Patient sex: M
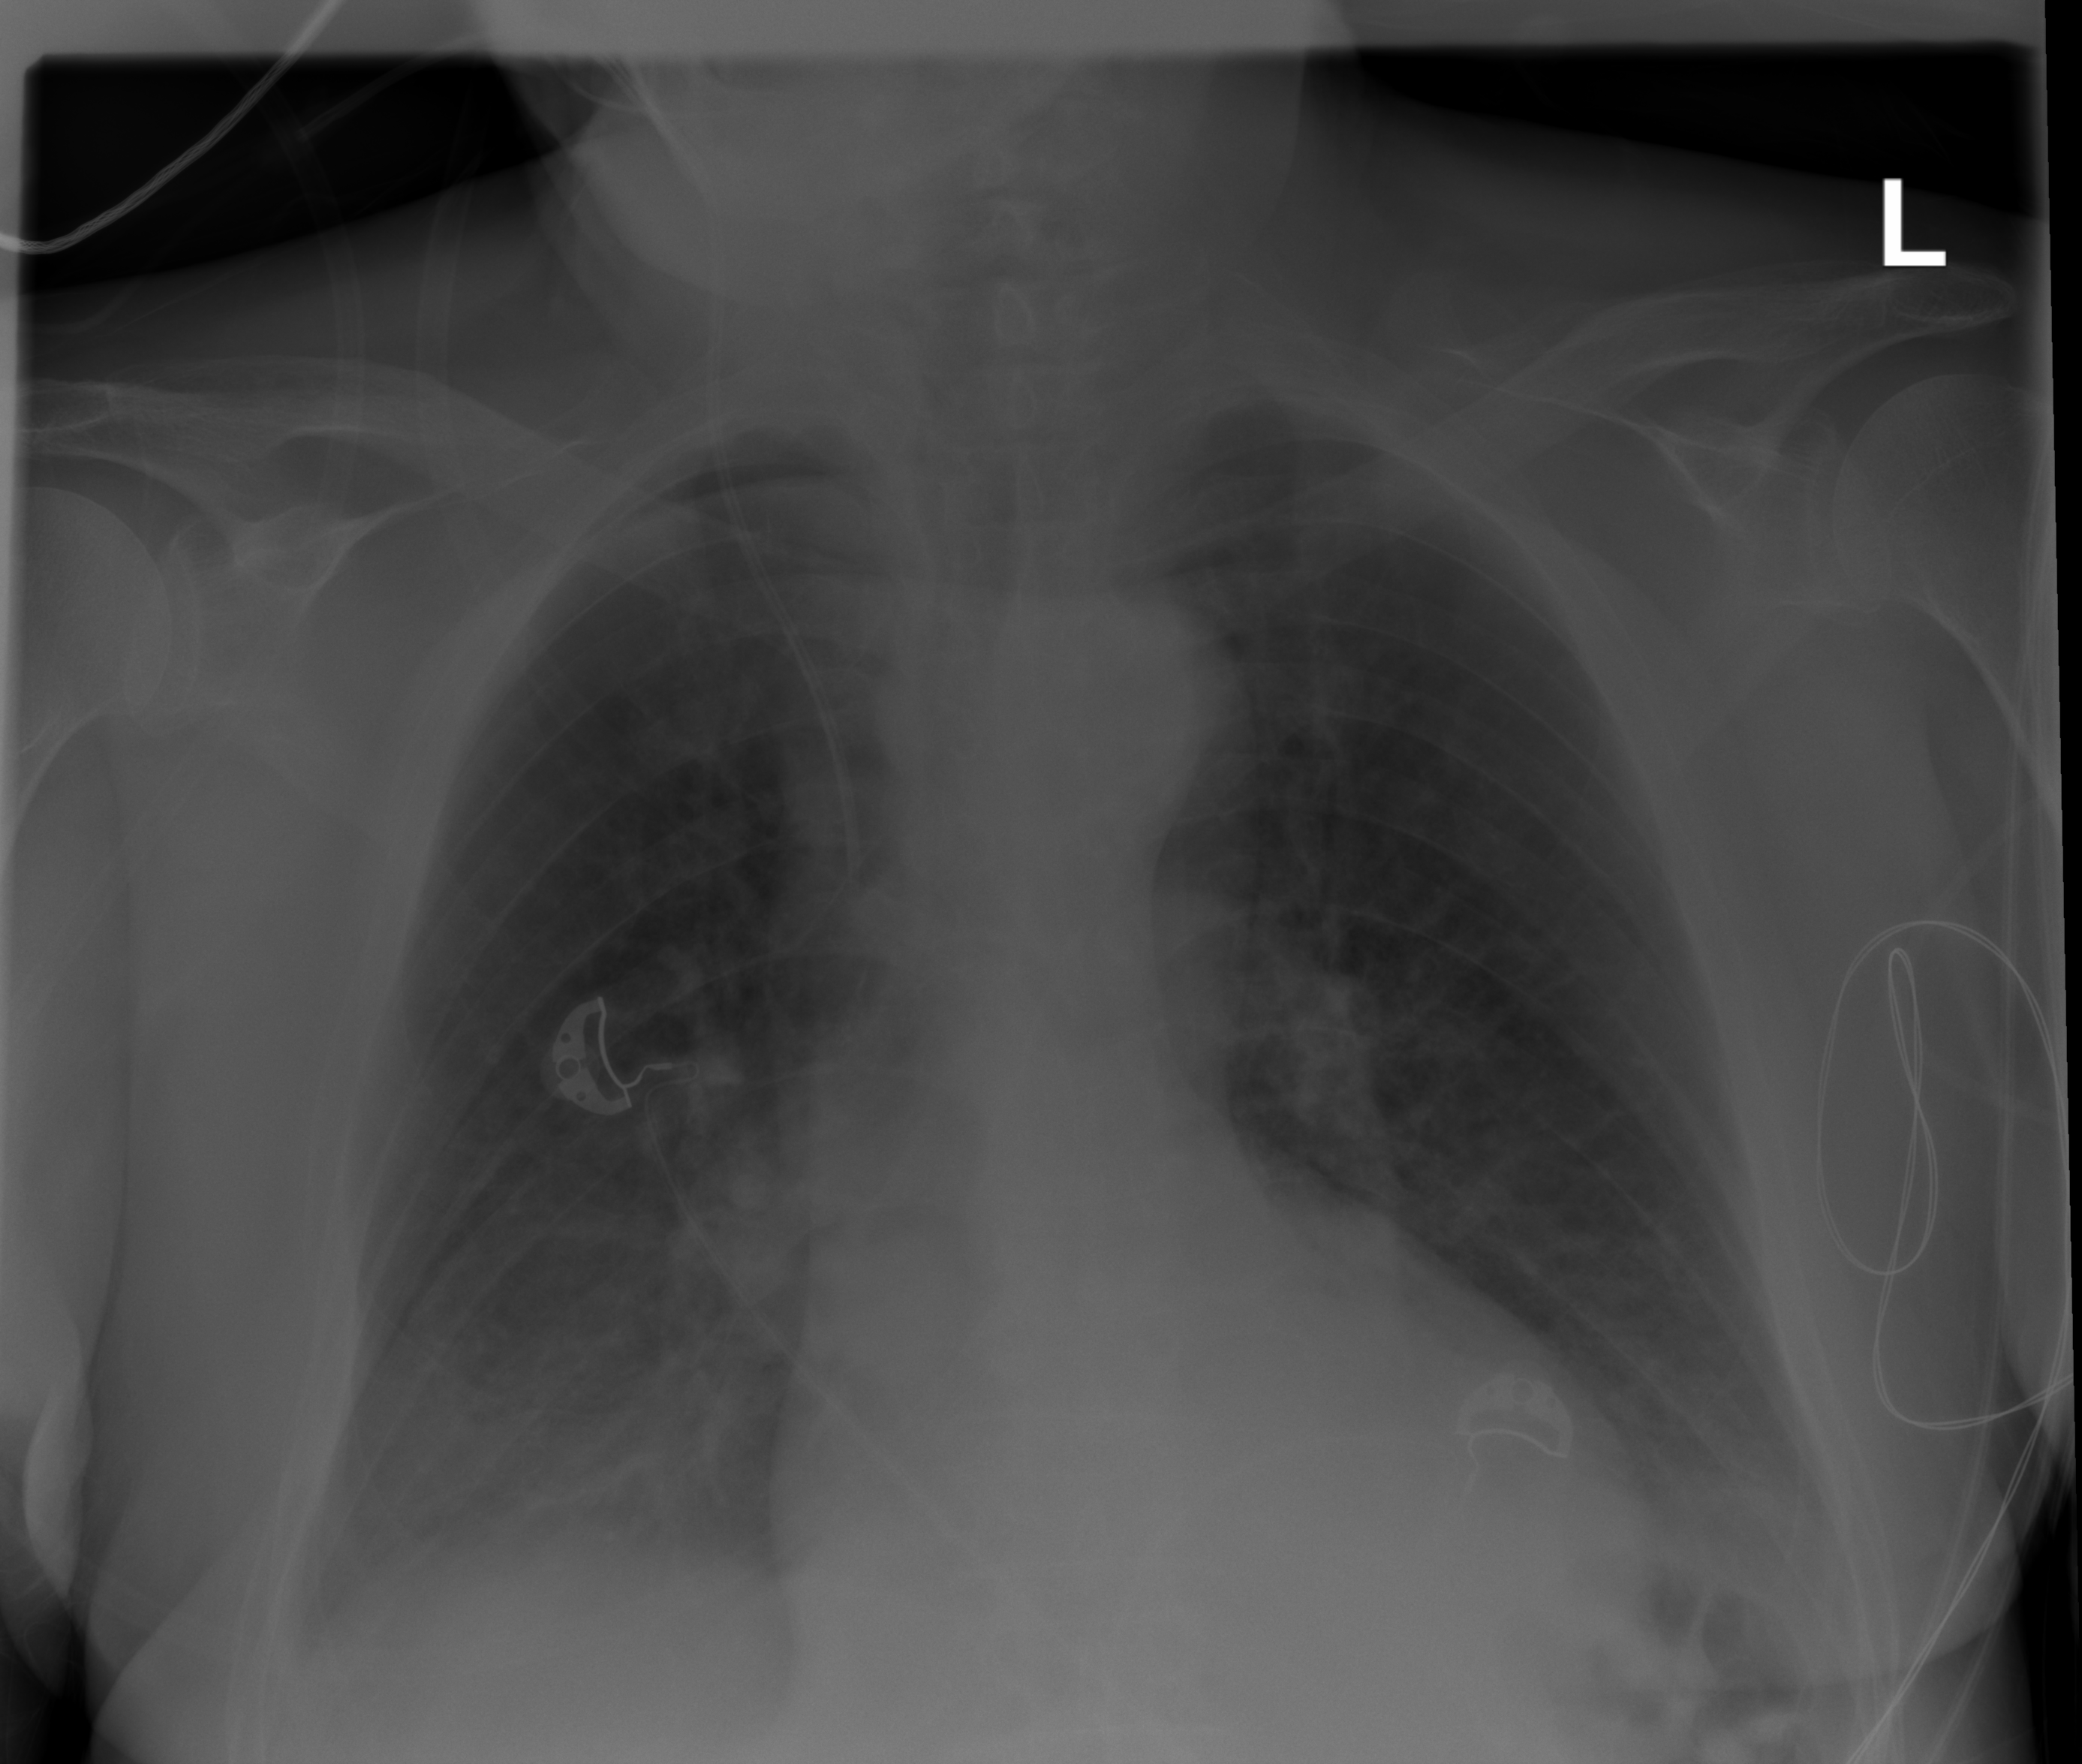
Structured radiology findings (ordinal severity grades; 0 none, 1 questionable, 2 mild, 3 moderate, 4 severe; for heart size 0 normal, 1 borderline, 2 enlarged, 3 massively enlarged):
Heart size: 1
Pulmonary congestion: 3
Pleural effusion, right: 2
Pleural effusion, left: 2
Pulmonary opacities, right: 2
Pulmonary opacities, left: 2
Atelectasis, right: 1
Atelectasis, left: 1